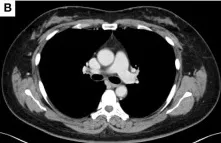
The original right hilar enlargement lymph node disappeared , Left acetabular metastases [red arrow.
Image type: radiology (ct)